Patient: sex M, age 42
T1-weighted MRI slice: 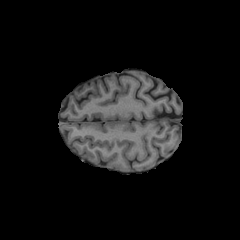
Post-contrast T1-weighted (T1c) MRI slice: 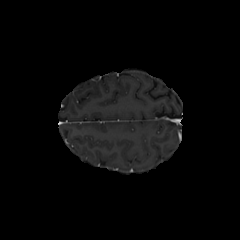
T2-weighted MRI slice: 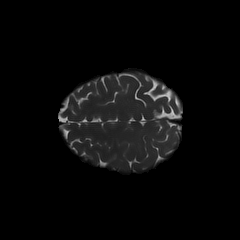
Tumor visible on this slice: no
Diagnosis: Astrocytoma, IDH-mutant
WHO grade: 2